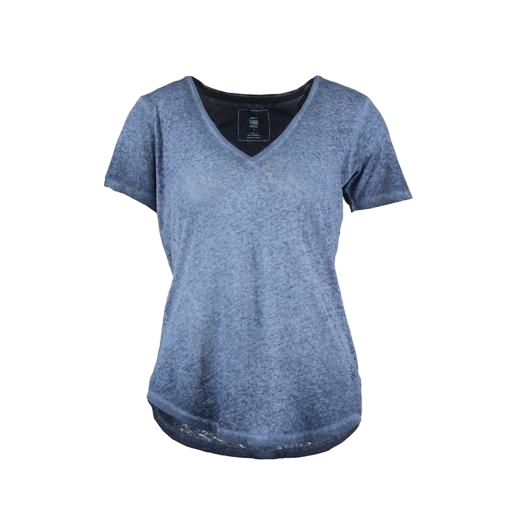
blue v-neck t-shirt only macy, blue print burnout v-neck tee, blue t-shirt only macy, white background